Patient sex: F
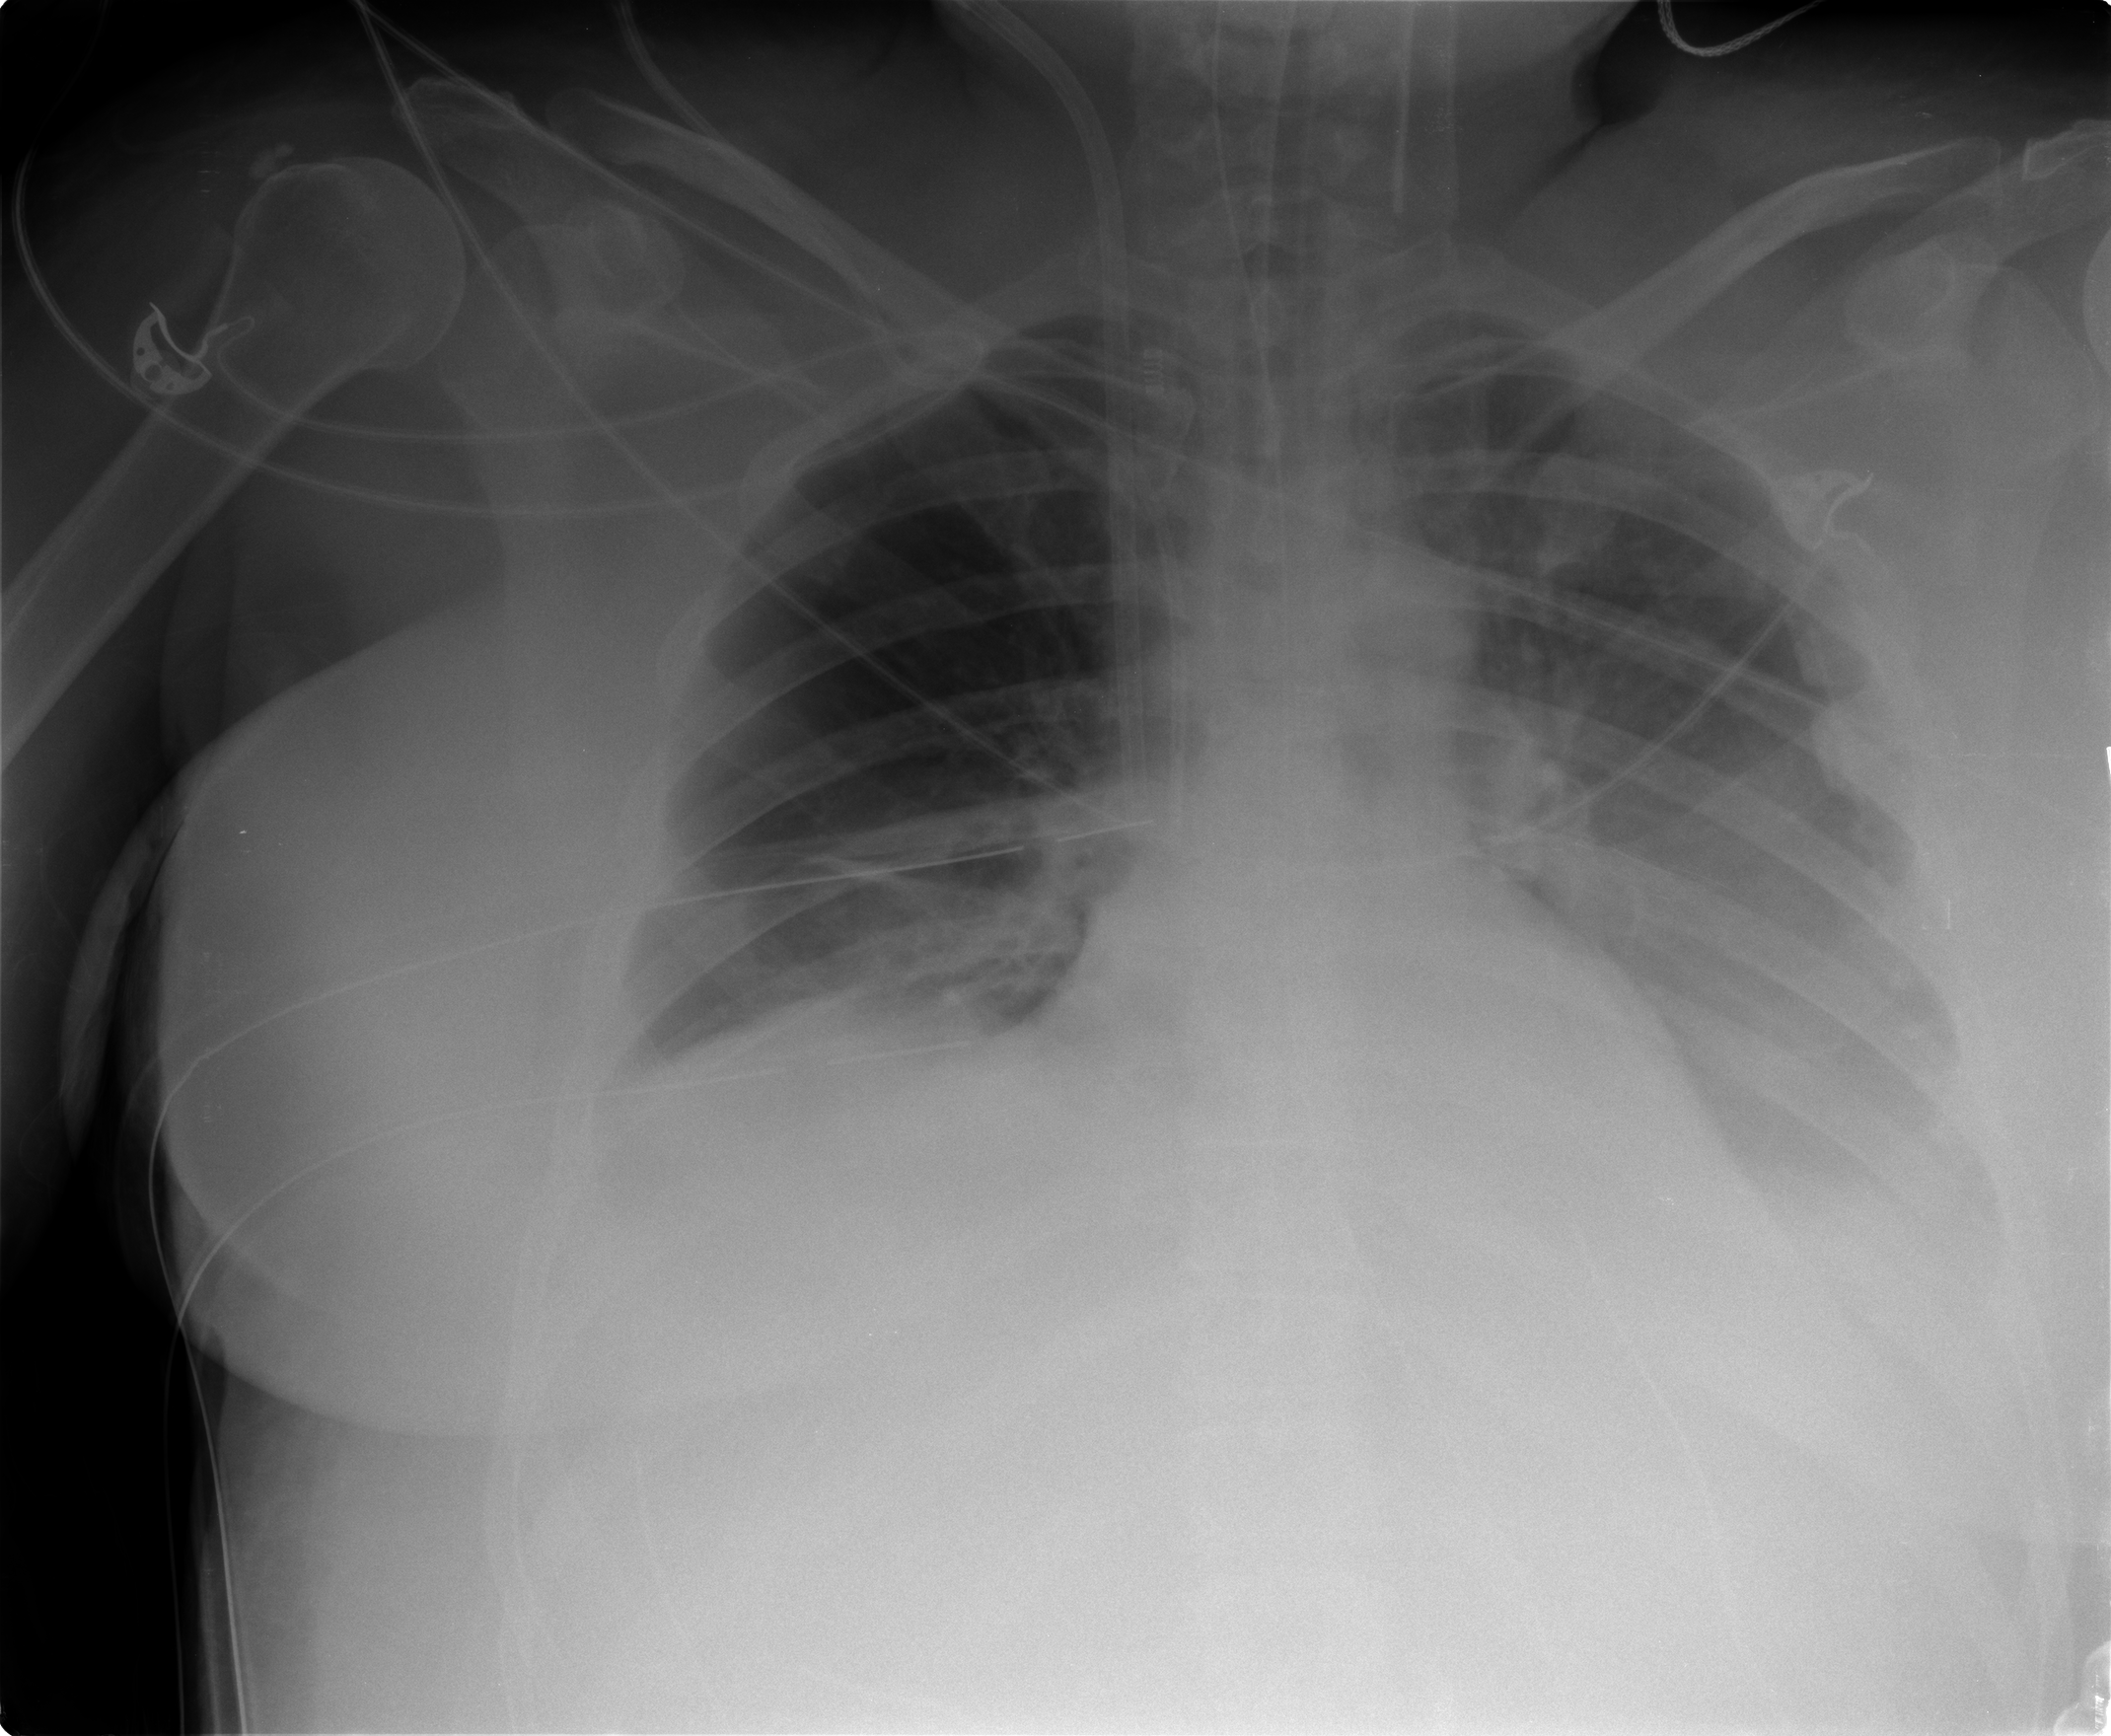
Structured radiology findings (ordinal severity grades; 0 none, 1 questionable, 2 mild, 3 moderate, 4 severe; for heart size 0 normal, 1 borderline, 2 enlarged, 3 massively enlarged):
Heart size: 0
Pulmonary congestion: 0
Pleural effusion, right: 2
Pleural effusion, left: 2
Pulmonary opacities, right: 0
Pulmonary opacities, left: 0
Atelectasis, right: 2
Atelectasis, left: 2